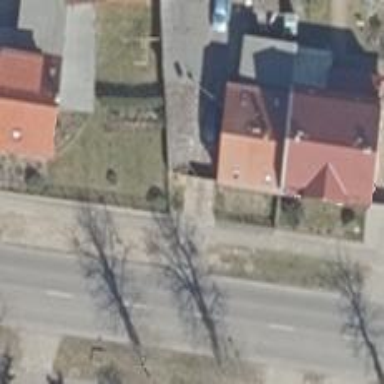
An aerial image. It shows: Sidewalk.